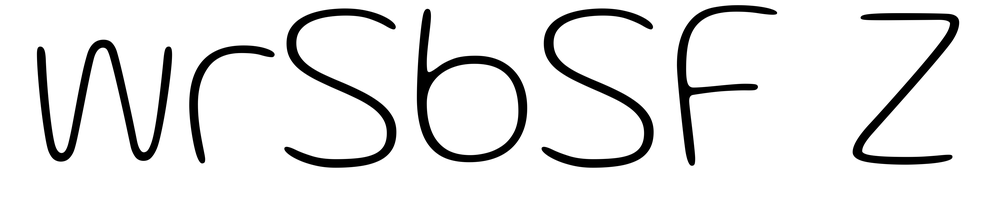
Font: Gluten_Thin